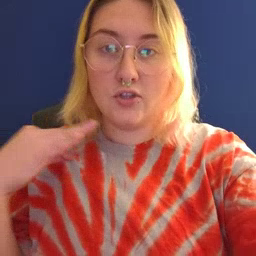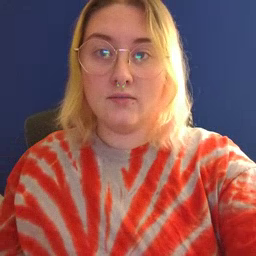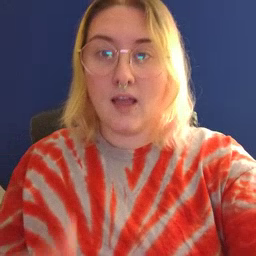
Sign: shirt